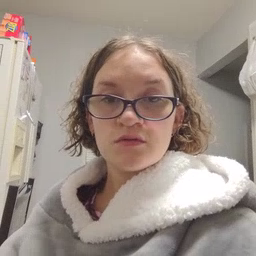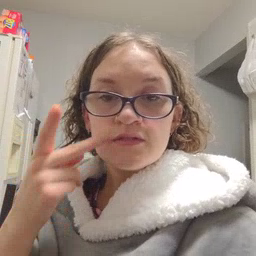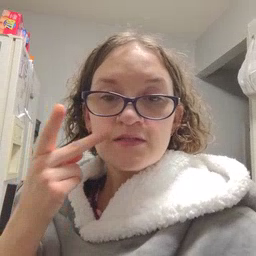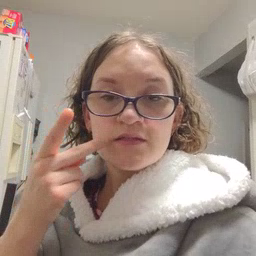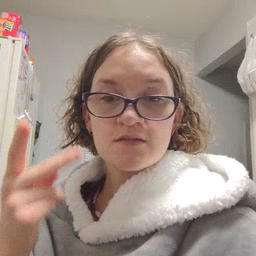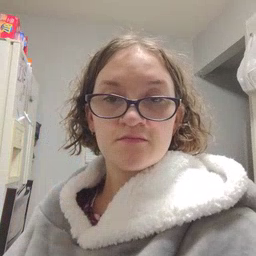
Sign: kitty